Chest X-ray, AP view. Patient: 45 years old, sex F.
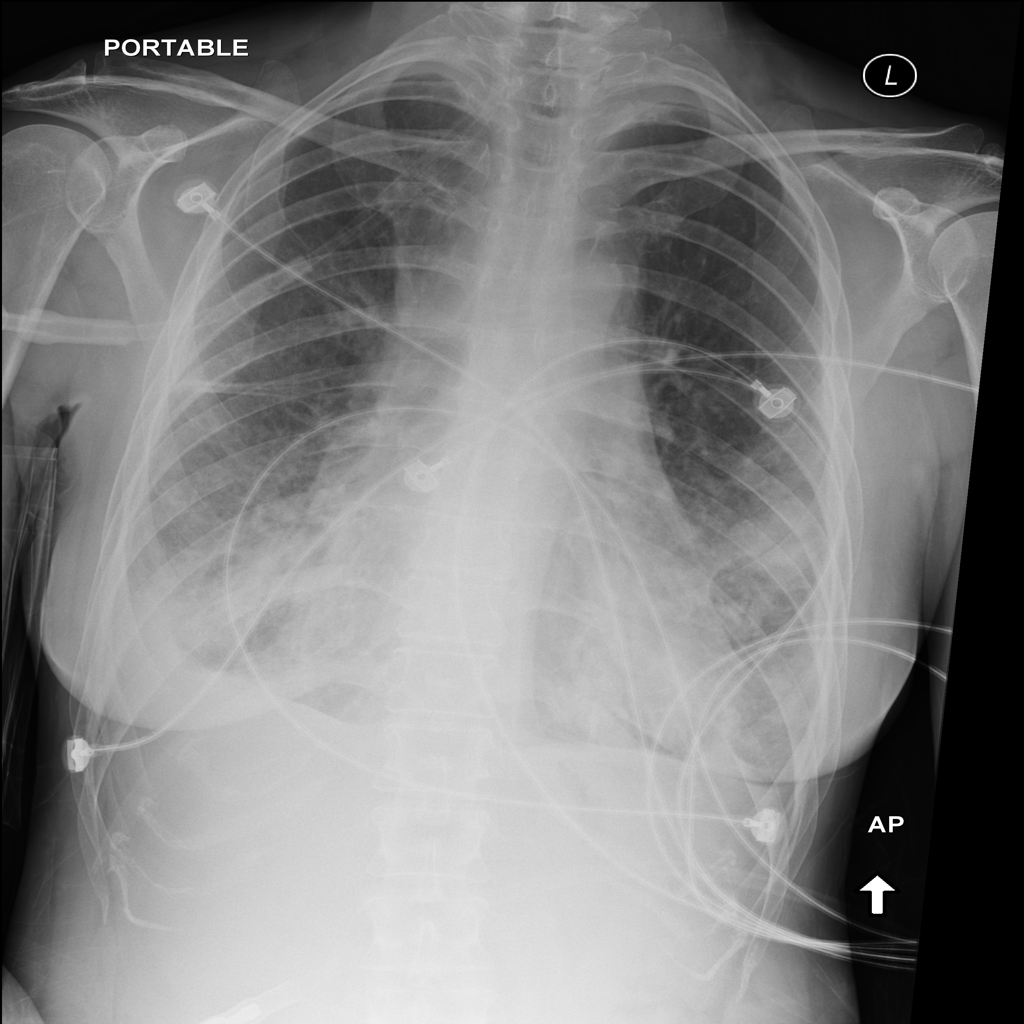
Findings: Cardiomegaly, Effusion, Pleural_Thickening